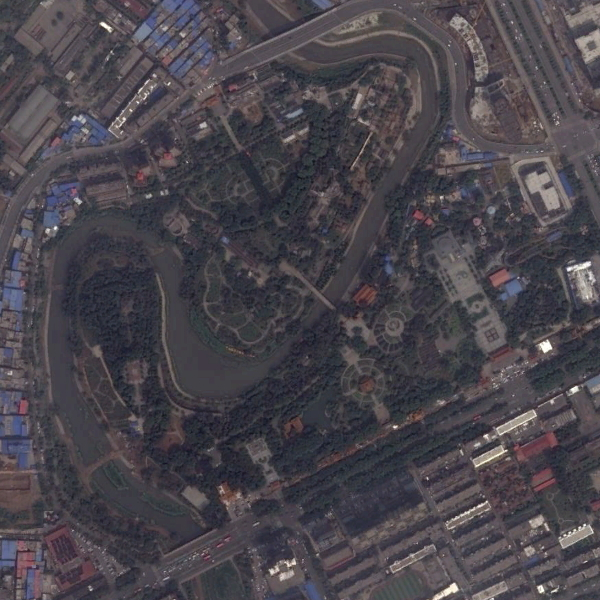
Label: Park